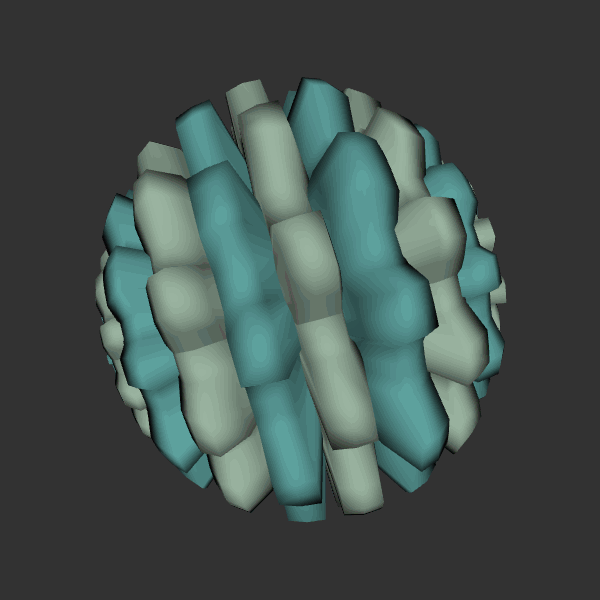
Background: dark